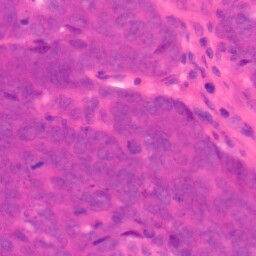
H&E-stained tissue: Colon